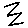
Label: zigzag